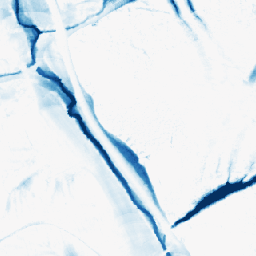
Category: morphological
Decomposition family: morphological_ellipse
Decomposition parameters: operation: closing
width: 20
height: 50
Upsampling method: nearest
Upsampling parameters: scale: 8
Upsampling scale: 8